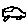
Label: car